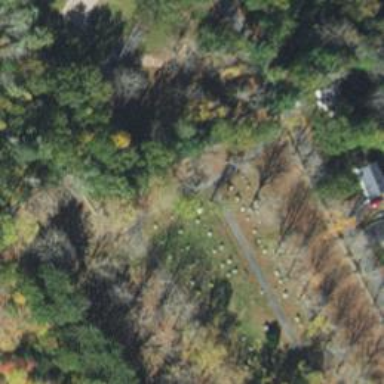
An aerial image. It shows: Cemetery that holds historical significance.